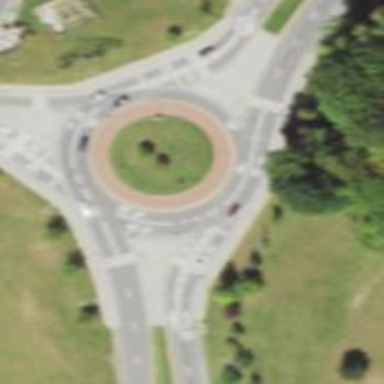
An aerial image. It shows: Roundabout on primary highway with expressway.